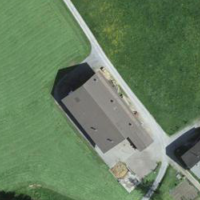
EUNIS habitat code: 24
Species observed at this site:
Larinioides sclopetarius